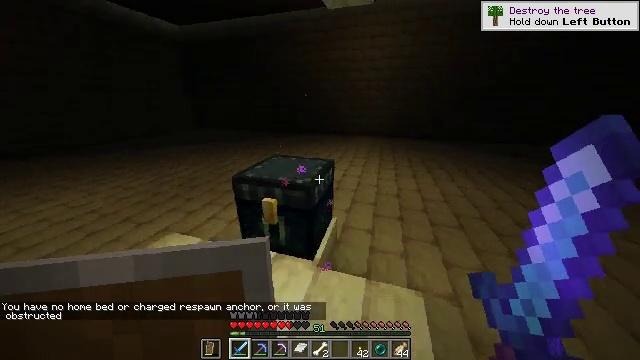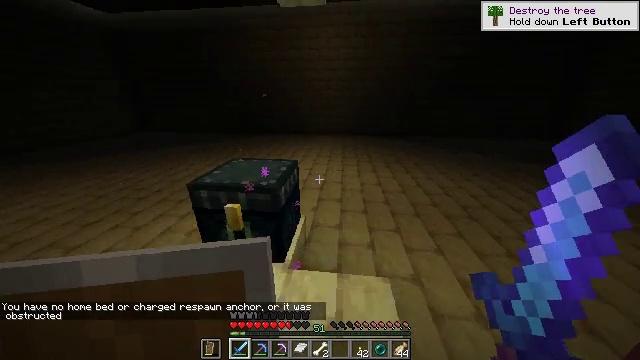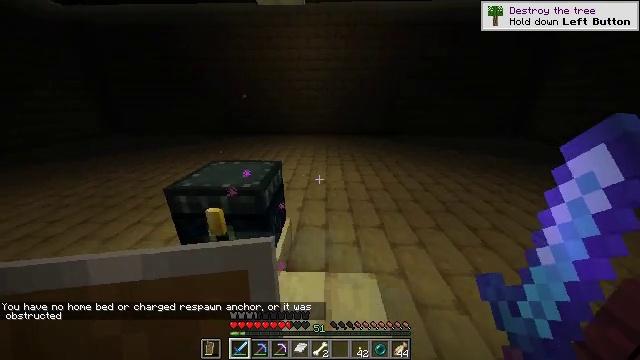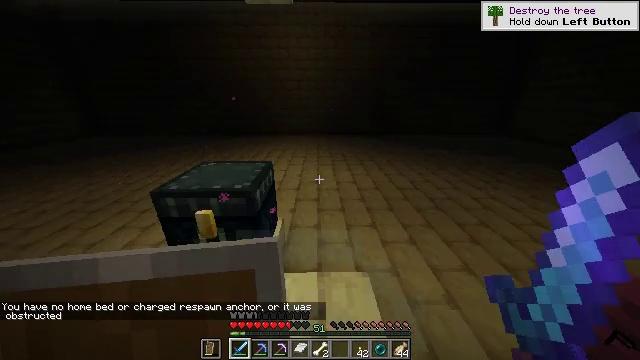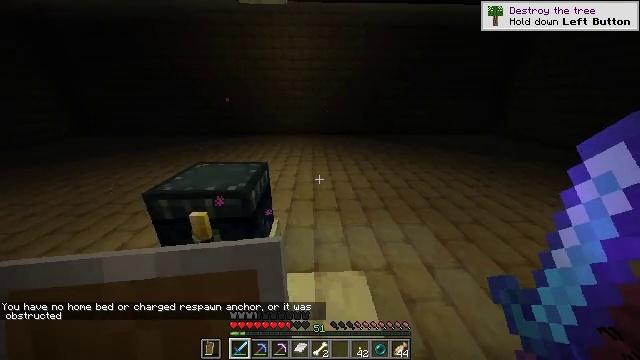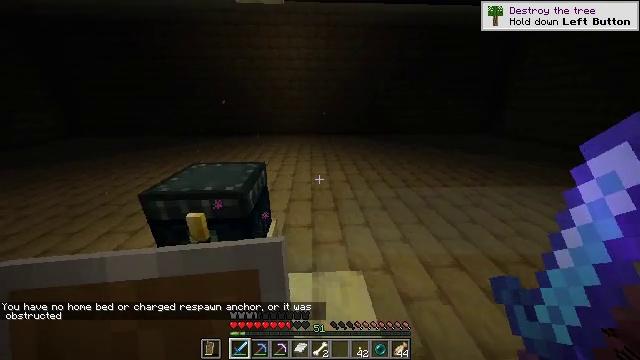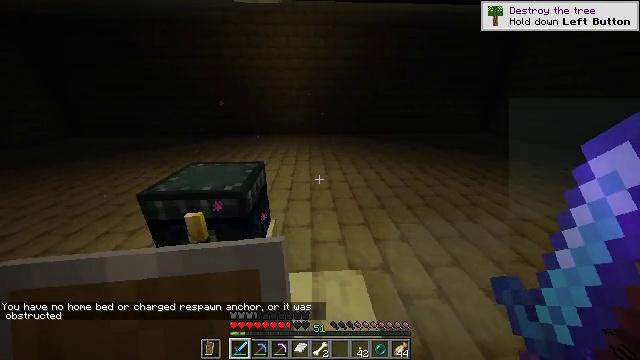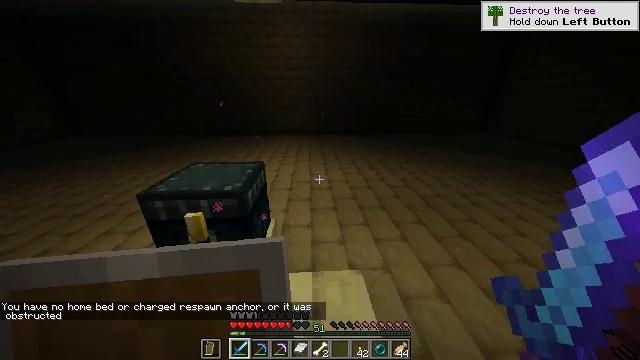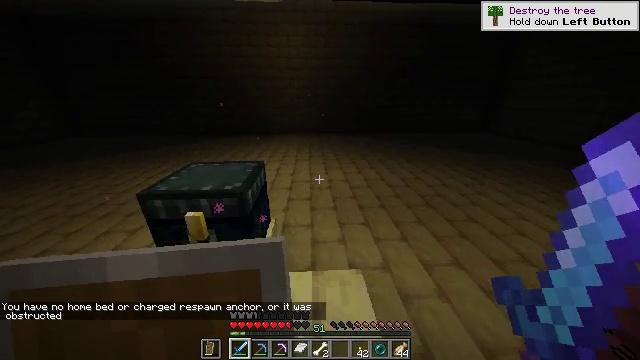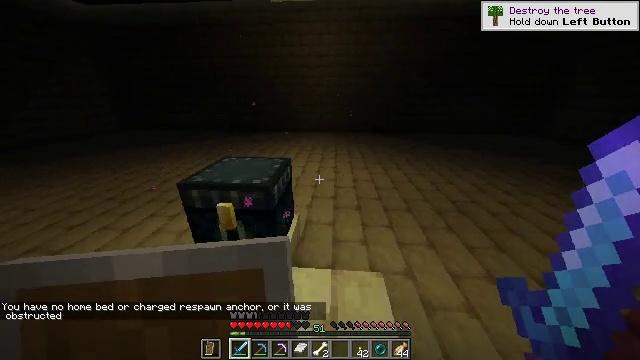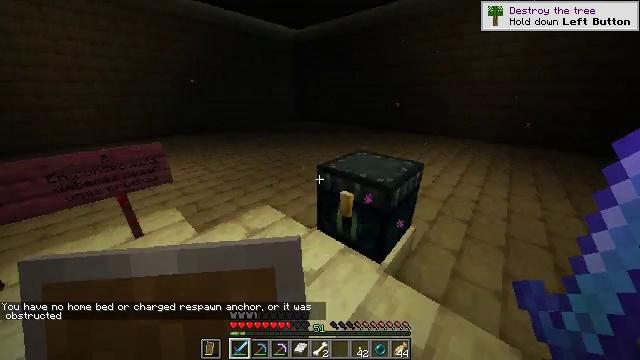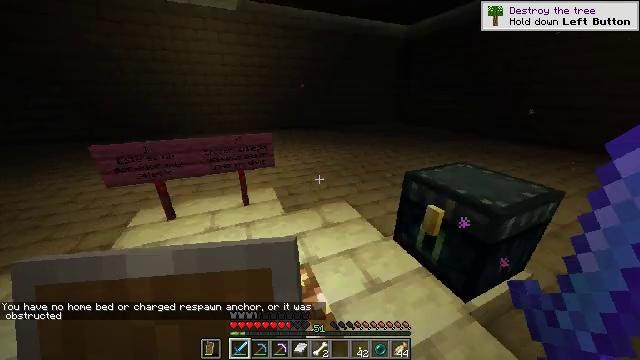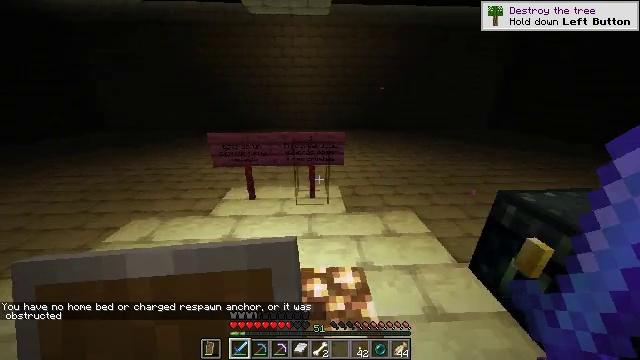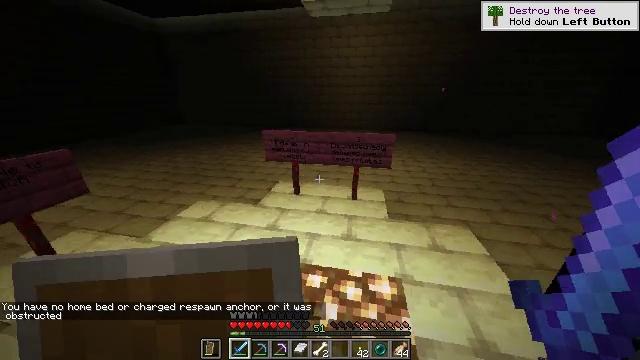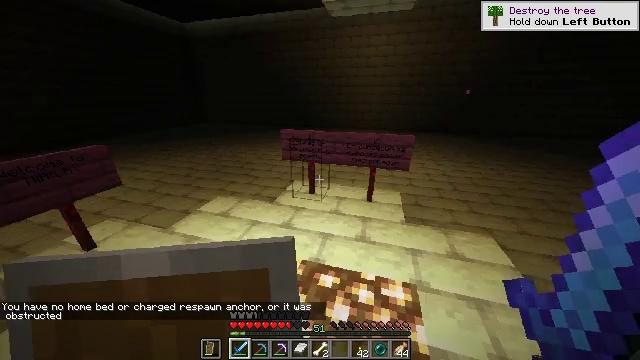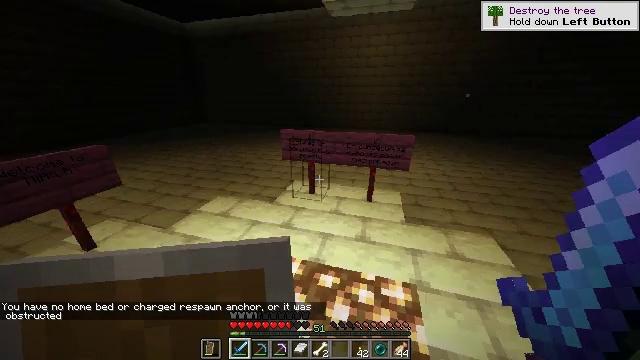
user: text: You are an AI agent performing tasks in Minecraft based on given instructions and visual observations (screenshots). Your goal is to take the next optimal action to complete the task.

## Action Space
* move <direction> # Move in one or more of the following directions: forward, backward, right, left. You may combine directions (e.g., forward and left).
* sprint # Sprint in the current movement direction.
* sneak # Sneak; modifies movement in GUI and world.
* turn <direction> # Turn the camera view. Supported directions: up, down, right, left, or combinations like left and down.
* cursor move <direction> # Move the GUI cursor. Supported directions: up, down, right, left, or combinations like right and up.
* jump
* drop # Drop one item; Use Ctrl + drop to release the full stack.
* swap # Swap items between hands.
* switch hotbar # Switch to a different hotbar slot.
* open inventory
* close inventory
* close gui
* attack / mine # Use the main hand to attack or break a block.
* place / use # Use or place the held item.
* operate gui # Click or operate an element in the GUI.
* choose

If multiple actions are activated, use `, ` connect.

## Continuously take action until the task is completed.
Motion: motion action
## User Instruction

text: Gather end stone bricks from a structure.
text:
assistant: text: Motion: turn right
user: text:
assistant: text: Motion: turn right
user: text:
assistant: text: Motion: turn right
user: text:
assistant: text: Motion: turn right
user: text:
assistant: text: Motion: no_op
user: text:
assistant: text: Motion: no_op
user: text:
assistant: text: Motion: no_op
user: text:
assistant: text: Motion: no_op
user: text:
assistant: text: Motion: turn left
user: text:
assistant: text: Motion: turn left
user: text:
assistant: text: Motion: turn left
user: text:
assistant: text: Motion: turn left
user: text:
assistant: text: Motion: turn left
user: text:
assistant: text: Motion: turn left
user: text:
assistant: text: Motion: no_op
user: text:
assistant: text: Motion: no_op
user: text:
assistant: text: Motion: no_op
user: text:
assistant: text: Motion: turn left
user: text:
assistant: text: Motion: turn left and down
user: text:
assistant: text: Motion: turn left
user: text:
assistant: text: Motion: no_op
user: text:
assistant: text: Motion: no_op
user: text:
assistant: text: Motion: no_op
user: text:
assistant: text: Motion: no_op
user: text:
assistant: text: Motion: no_op
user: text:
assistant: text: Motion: no_op
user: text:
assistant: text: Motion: no_op
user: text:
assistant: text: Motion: no_op
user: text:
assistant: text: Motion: no_op
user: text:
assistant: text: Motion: no_op